Question: I'm using WEKA with "weather.arff" dataset and then I applied Naive-Bayes classifier with 10-fold cross validation as you can see in the given snapshot. I understand pretty much all except the things that I marked as red in the picture.
There are '9(Yes)+ 5(No) = 14' all together but here these sums exceed the total. And what is this 'yes(0.63)' and 'No(0.38)' mean? Are they related to the performance of the classifier after 10-fold CV?
'''
outlook
sunny 3.0 4.0
overcast 5.0 1.0
rainy 4.0 3.0
[total] 12.0 8.0
'''
This total here is '20.0', but we have '14' instances?
what these each Sunny, Overcast, and rainy Yes and No counts?
Where did they come from?
what is this weighted sum? How to calculate and how does that relates to NB?

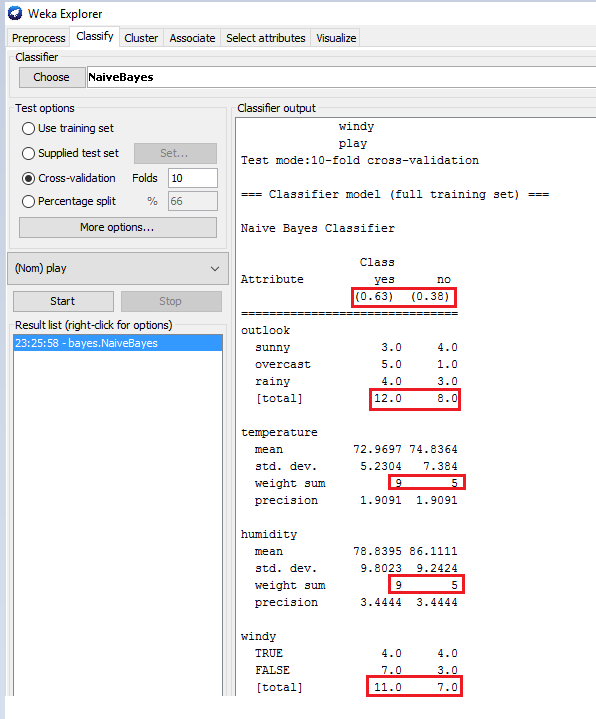
Answer: I found the answer to my question. This problem is called "Zero Frequency Problem" and what WEKA does is that it adds up 1 to each attribute values. The reason is because to avoid 0 probabilities. Otherwise, when multiplying probabilities, the whole probability will become 0. In fact, having zero probability doesn't infer any new information about the case. In addition, It does not have to neither do with a number of "Cross Validation" iterations nor CV performance estimation.
'''
outlook Yes No
sunny (2+1)=3.0 (3+1)=4.0
overcast (4+1)=5.0 (0+1)=1.0
rainy (3+1)=4.0 (2+1)=3.0
[total] 12.0 8.0
'''
Actual Instances = 9 + 5 = 14
Another important thing is that WEKA does this to all the attributes, in this case to Overcast, Temperature, Humidity and Windy.